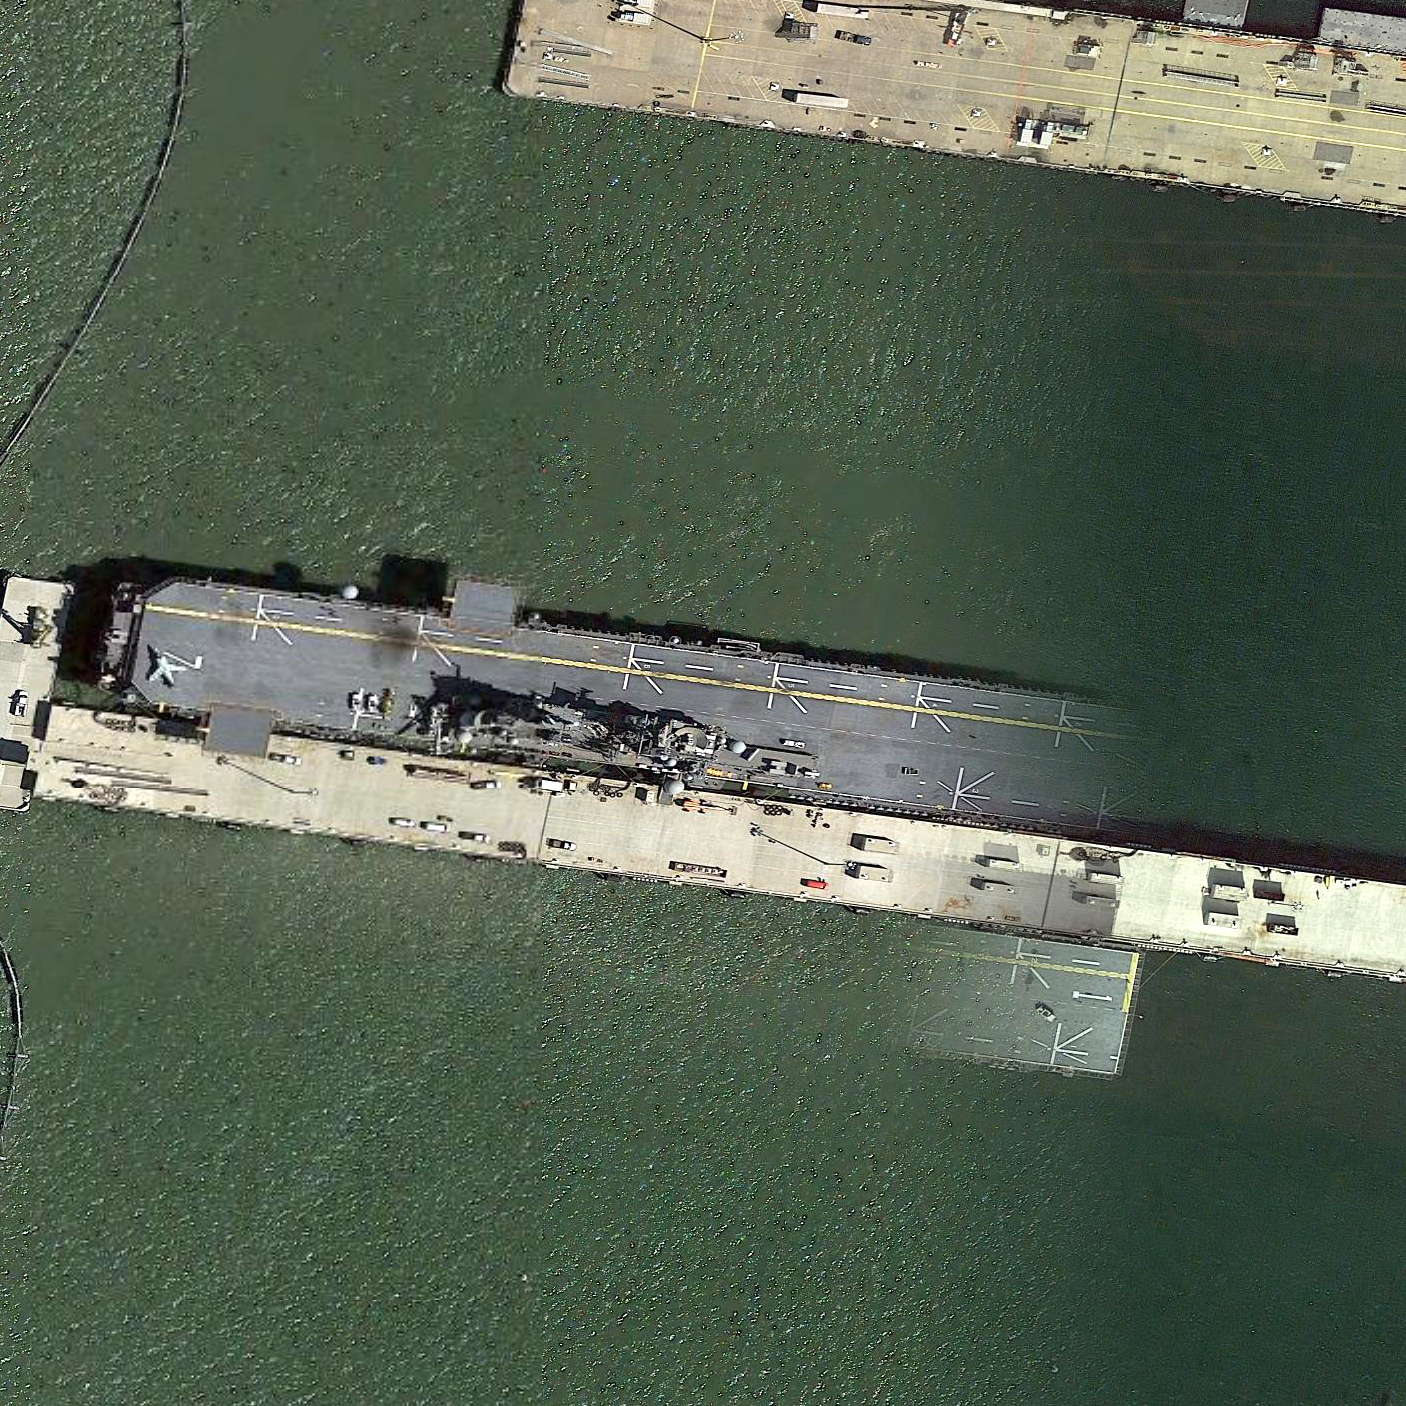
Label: assault